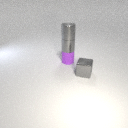
small gray metal cylinder above small gray metal cylinder